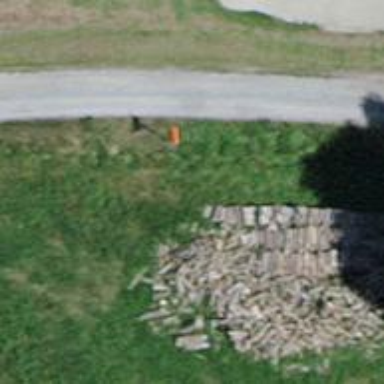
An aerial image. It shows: Pole with roof-covered pipeline marker.